Aerial crown-view tile of a tropical tree (Barro Colorado Island, Panama), acquired 20250414:
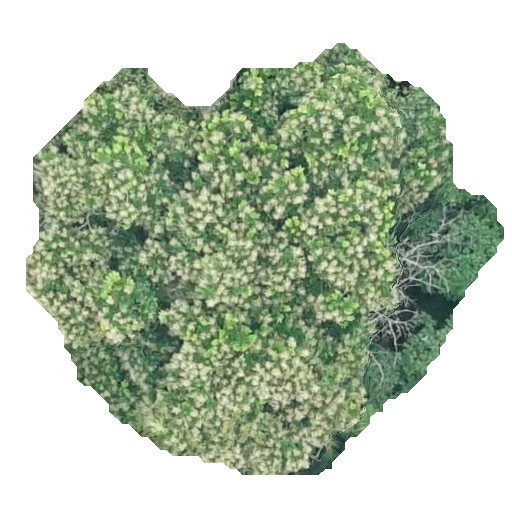
Species: Anacardium excelsum
GBIF accepted scientific name: Anacardium excelsum
Crown area: 212.989 m²